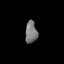
Tissue: lung
Cell type: Endothelial cells
Senescence score: 0.6908
Nuclear area (px): 260
Mean DAPI intensity: 118.842